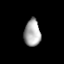
Tissue: lung
Cell type: Epithelial cells
Senescence score: 0.148
Nuclear area (px): 433
Mean DAPI intensity: 168.372